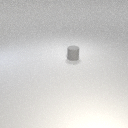
small gray rubber cylinder